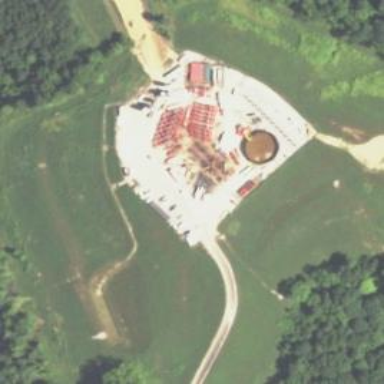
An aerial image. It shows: Petroleum well that is man-made.